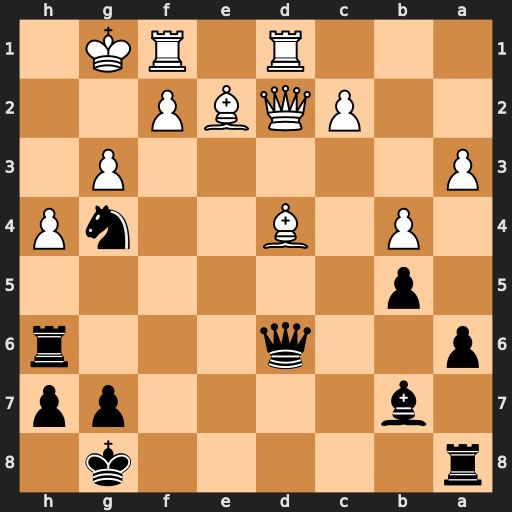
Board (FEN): r5k1/1b4pp/p2q3r/1p6/1P1B2nP/P5P1/2PQBP2/3R1RK1
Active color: b
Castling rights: -
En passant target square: -
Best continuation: Rxh4 Bc4+ bxc4